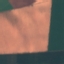
Label: AnnualCrop